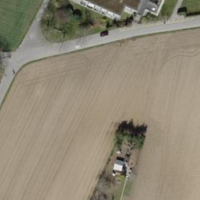
EUNIS habitat code: 25
Species observed at this site:
Sturnus vulgaris